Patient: sex M, age 42
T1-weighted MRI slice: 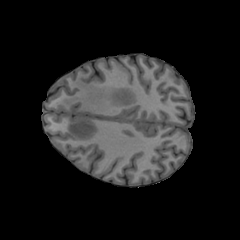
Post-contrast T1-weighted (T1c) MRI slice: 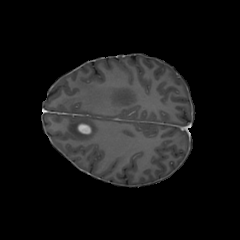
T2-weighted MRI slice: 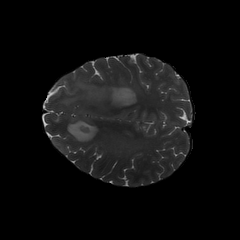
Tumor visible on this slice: yes
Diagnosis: Glioblastoma, IDH-wildtype
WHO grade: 4